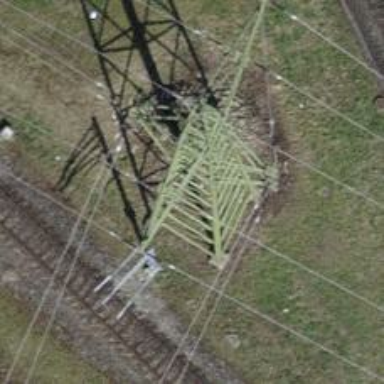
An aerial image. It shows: Power line is depicted.